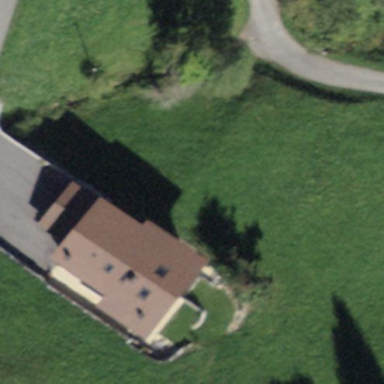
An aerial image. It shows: Farm building.